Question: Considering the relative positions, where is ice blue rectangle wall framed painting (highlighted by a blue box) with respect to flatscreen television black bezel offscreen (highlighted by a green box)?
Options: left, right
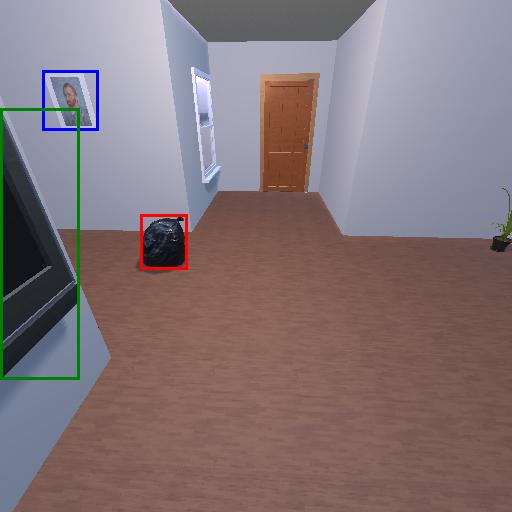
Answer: left